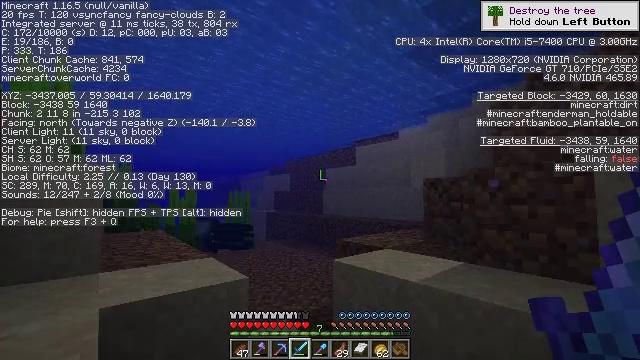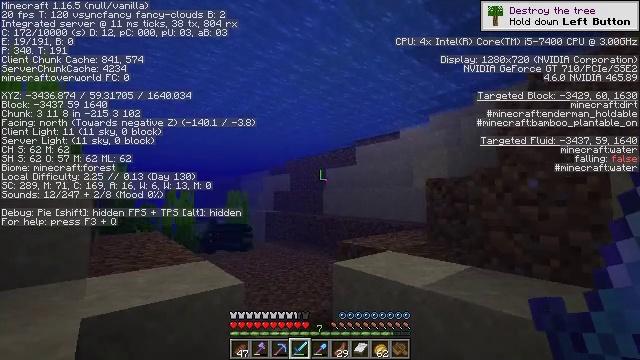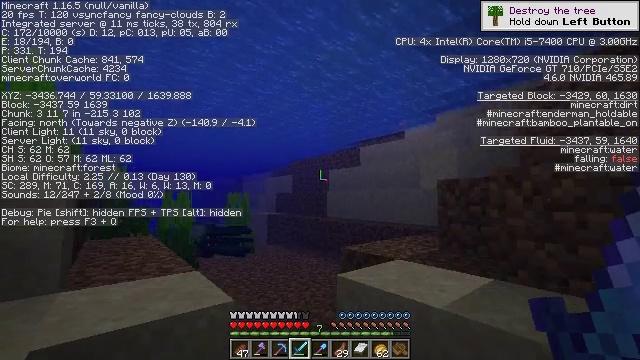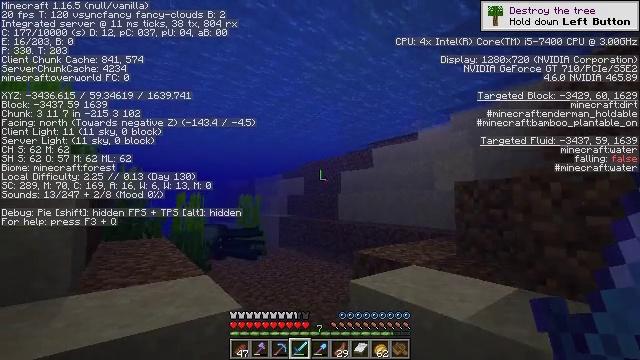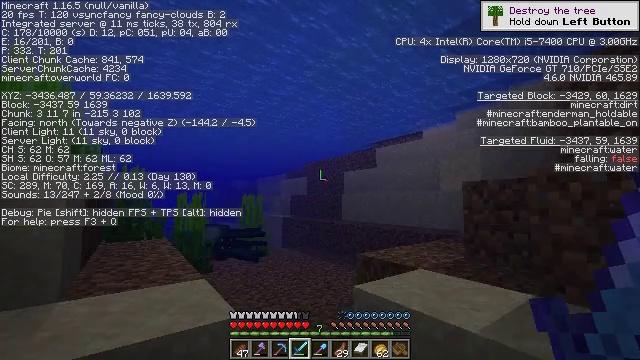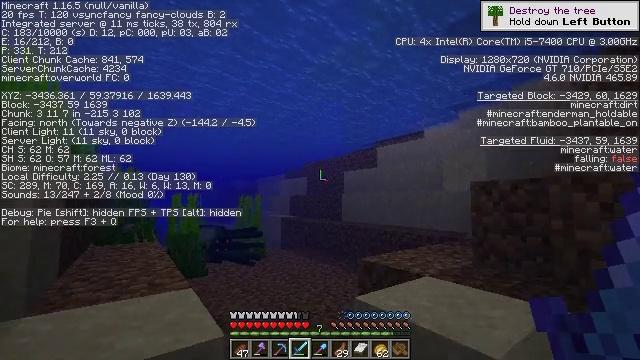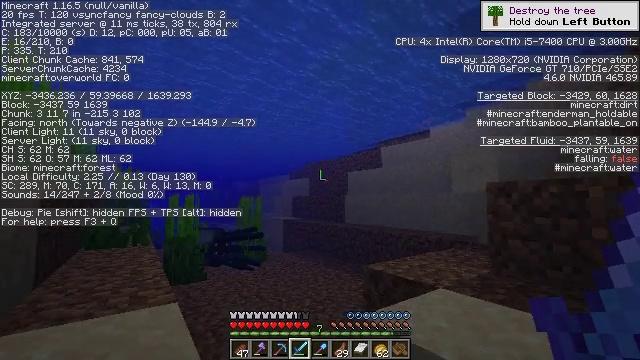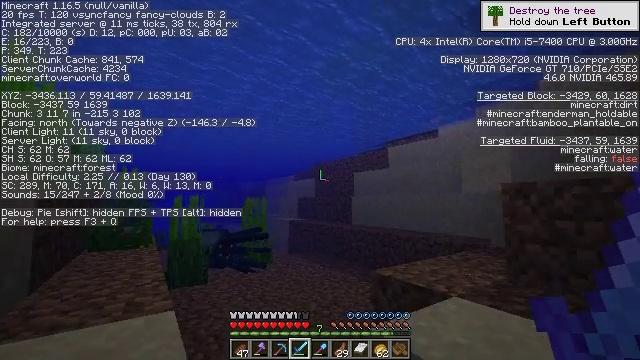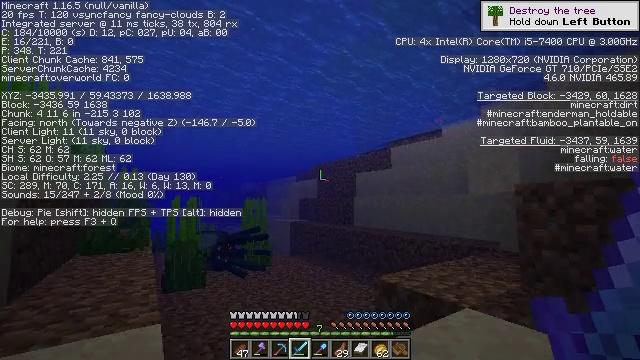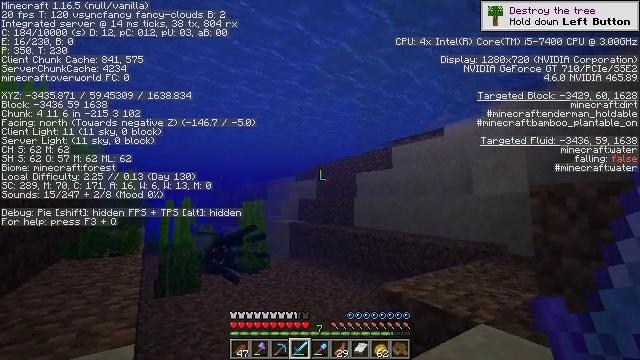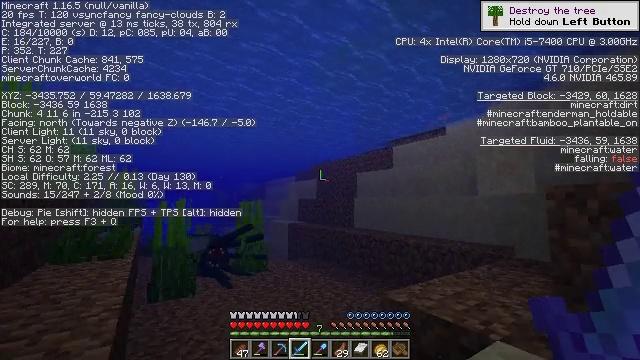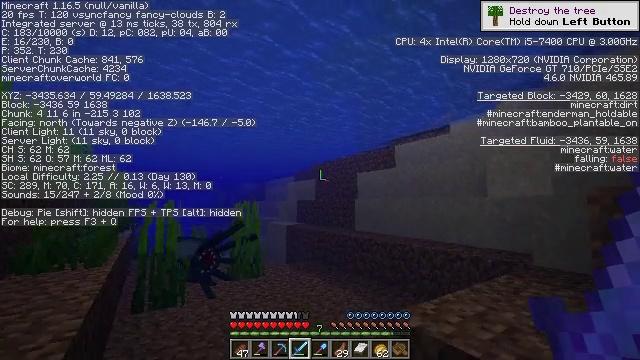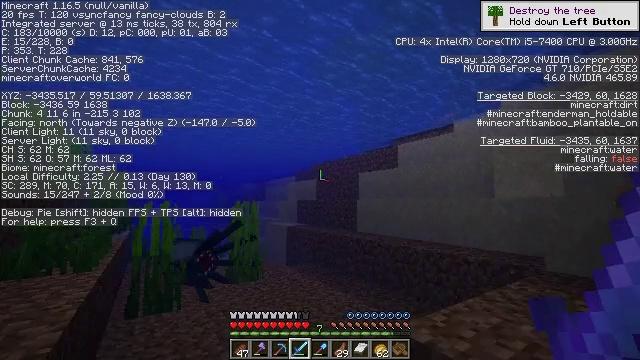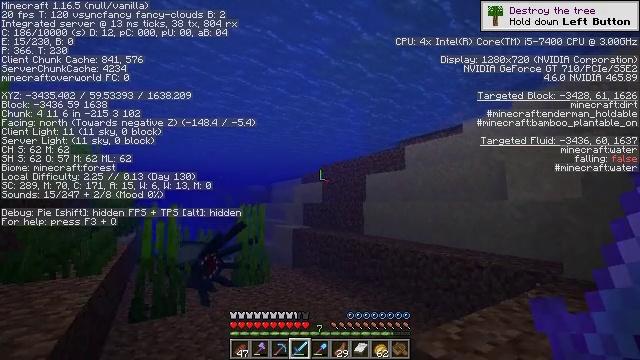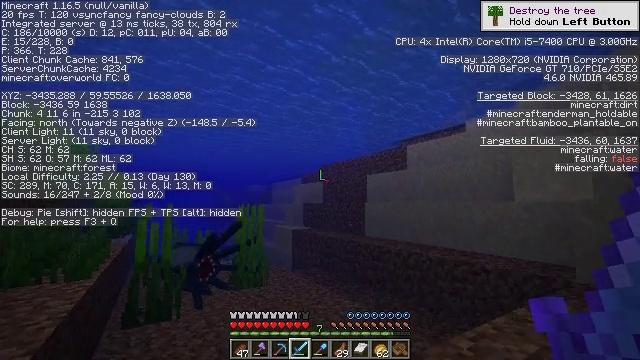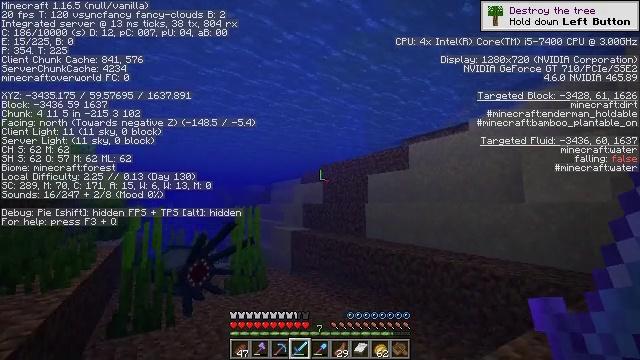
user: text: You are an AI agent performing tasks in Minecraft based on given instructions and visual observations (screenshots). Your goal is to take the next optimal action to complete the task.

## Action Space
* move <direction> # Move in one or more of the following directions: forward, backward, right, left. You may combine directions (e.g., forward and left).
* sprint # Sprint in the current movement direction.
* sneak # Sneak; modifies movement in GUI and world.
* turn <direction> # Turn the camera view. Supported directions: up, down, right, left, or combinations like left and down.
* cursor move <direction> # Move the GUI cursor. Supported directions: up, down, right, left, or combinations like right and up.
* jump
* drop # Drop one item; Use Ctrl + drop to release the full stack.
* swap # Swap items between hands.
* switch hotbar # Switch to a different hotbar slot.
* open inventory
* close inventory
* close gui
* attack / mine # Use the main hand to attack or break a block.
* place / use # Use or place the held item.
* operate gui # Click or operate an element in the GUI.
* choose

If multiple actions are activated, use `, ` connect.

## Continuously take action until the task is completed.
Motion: motion action
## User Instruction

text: Kill the sheep.
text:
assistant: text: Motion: move forward
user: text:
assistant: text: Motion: move forward
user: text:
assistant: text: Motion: move forward, turn left
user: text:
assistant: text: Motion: move forward
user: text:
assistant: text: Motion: move forward
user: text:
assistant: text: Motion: move forward
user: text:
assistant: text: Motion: move forward, turn left
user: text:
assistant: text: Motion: move forward
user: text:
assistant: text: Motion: move forward
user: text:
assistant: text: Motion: move forward
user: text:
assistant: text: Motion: move forward
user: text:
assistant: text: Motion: move forward
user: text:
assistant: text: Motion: move forward, turn left
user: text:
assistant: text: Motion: move forward
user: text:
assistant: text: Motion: move forward
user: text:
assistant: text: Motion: move forward
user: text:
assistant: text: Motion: move forward
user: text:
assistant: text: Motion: move forward
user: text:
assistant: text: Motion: move forward
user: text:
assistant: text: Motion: move forward
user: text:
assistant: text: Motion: move forward
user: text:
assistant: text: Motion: move forward
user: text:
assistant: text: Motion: move forward
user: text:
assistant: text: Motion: move forward
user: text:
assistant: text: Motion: move forward
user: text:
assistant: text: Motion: move forward
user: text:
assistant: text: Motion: move forward
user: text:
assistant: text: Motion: move forward
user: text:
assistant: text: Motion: move forward
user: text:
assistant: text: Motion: move forward, turn right